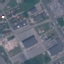
Land use / land cover: Industrial